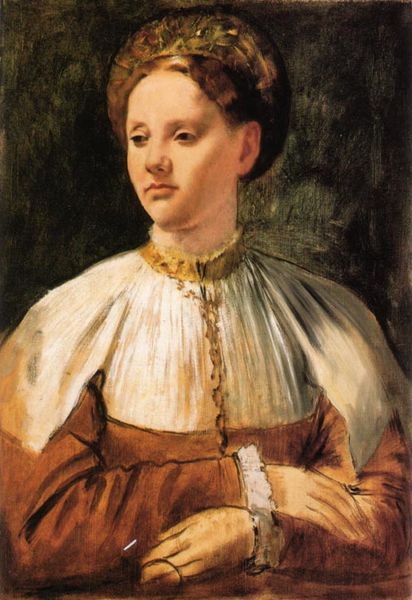
Titel: Portrait de jeune femme, Porträt einer jungen Frau
Künstler: Edgar Degas
Standort: Ottawa
Institution: Musée des Beaux-Arts du Canada
Schlagwörter: dunkel, hand, schatten, umhang, weiß, grün, impressionismus, mädchen, braun, brust, finger, frau, frisur, grau, haar, hintergrund, hut, kleid, licht, mund, nase, ohr, orange, schmuck, schwarz, tisch, ölbild, blick, rot, beige, haube, blond, jung, mütze, wand, arm, arme, augen, bluse, falten, gesicht, haarschmuck, kragen, leinen, mensch, ärmel, bildnis, hals, hände, portrait, porträt, öl, gewand, gold, haare, halbfigur, bruststück, brünett, diadem, knopf, lippen, ohren, schulter, schultern, kreis, backen, warm, kette, ausdruck, zopf, monet, ernst, streng, manet, dreiviertelansicht, edel, rüschen, knopfleiste, oberkörper, ring, lider, spange, dreiviertel, scharz, potrtait, haarkranz, manschetten, dunkler hintergrund, kranz, verschränkt, abwesend, arrogant, lieder, halbprofil, hintergund, gelassen, frauenportrait, hochfrisur, königin, schlüssel, lupe, schüchtern, frauenporträt, rosenkranz, kopfschmuck, frün, verschrenkt, hochgeschlossen, klied, blsue, verschränkte arme, warme töne, haarnetz, arne, pelerine